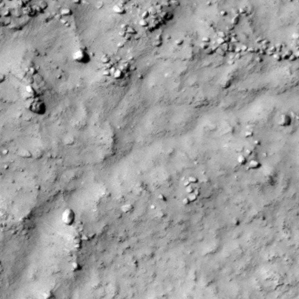
Label: non_frost